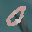
Label: 0